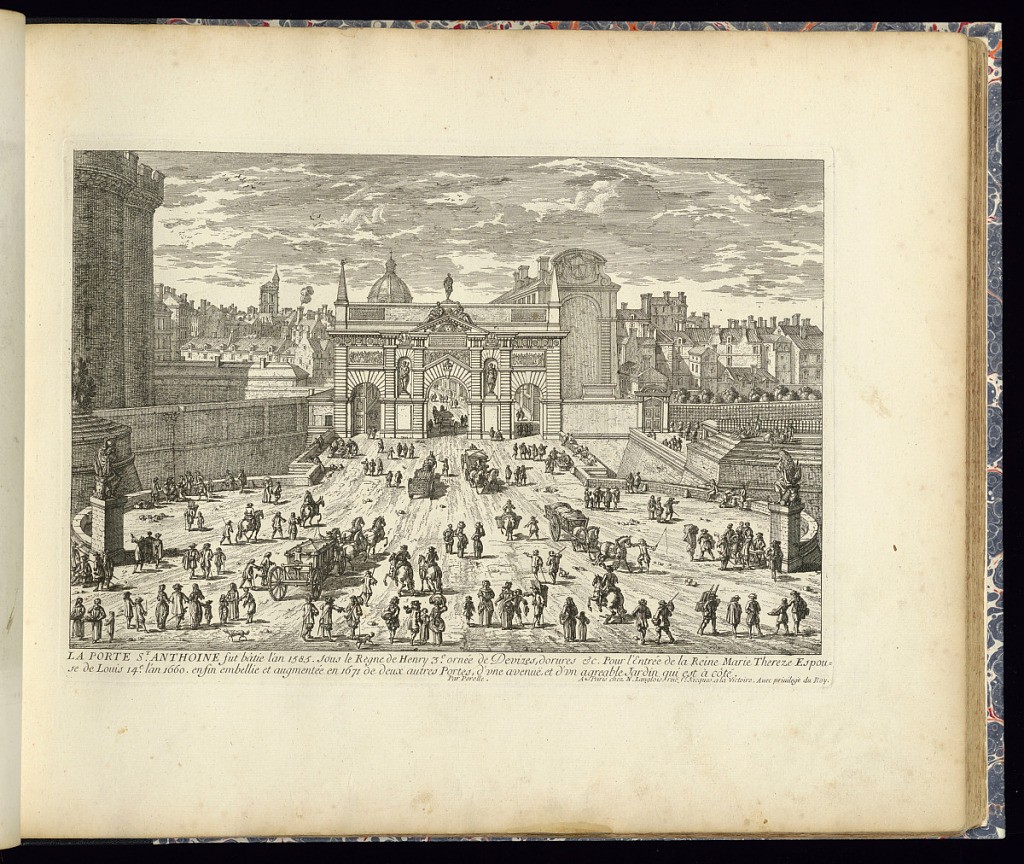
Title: LA PORTE ST. ANTHOINE
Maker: Adam Perelle, French, 1638 – 1695
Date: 1671–1703
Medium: Etching on laid paper
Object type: Print
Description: View of a Parisian monument, a triumphal arch - The Porte Saint-Antoine (St. Antoine Gate) - decorated with classical motifs, smooth-faced rustication, statues in niches, friezes with figures. The pediment features the royal coat of arms, and the arch is topped with two obelisks and a statue. The arch is scene from a distance with the road in the foreground and cityscape beyond. The road is filled with figures, horseman, and horse drawn carriages. The plate is signed and titled with a description below.